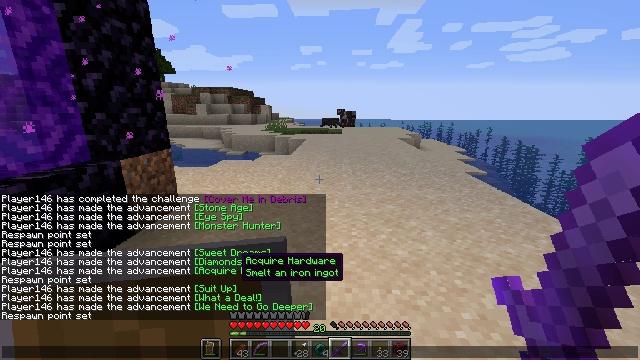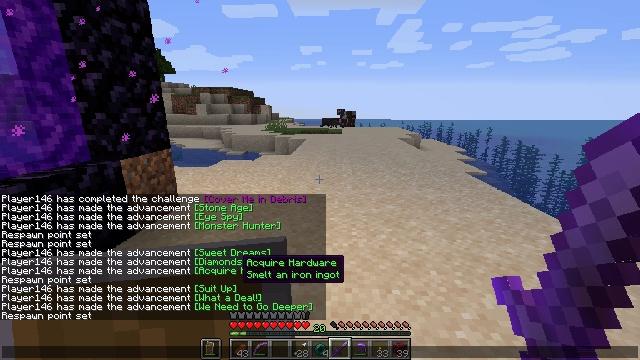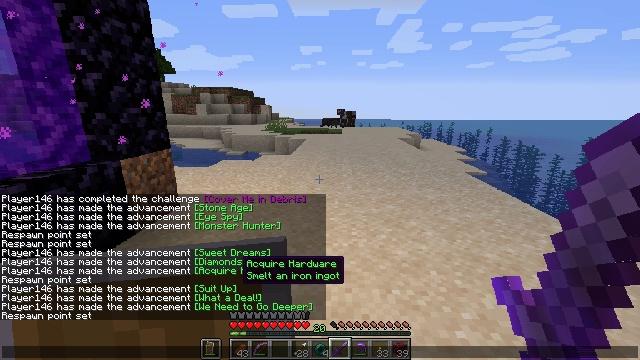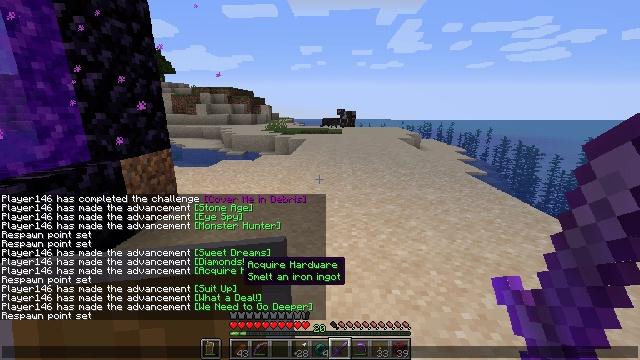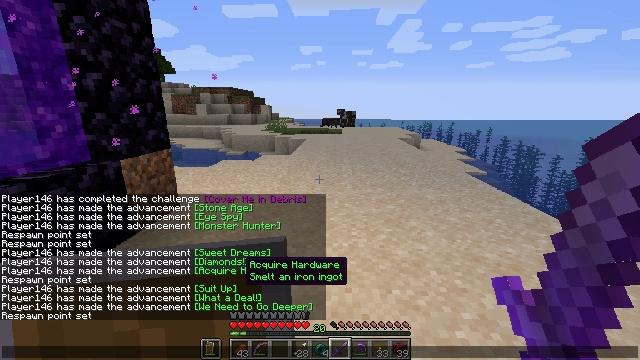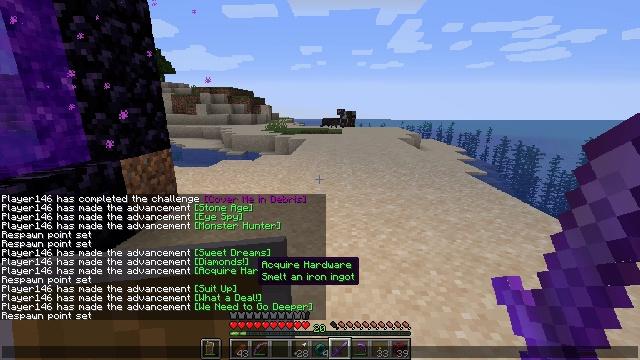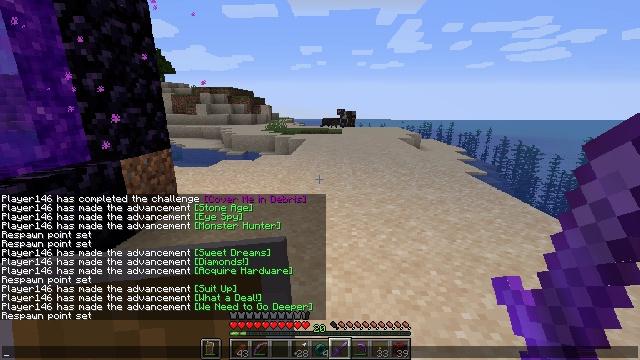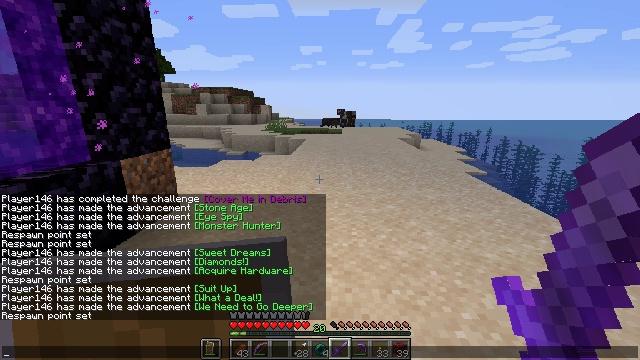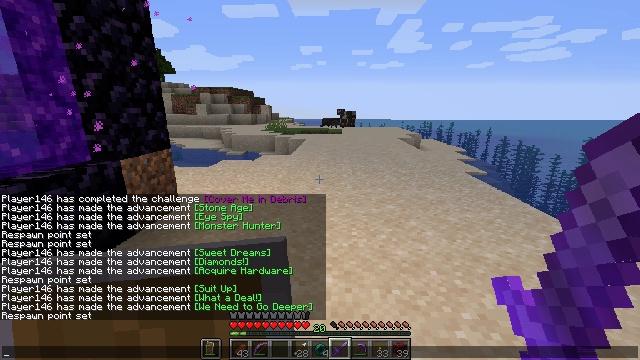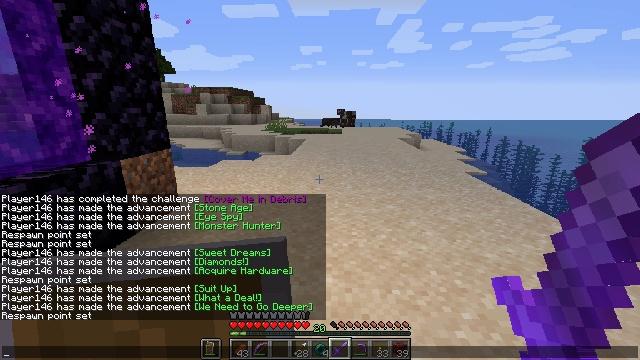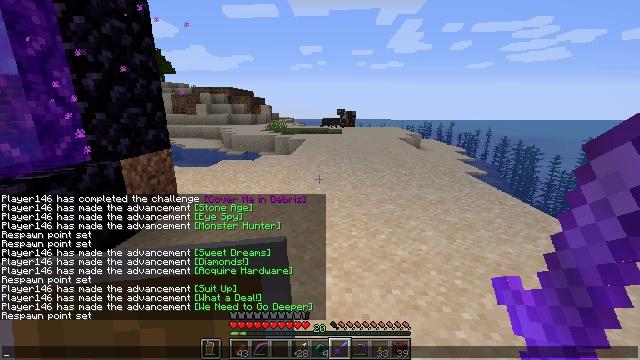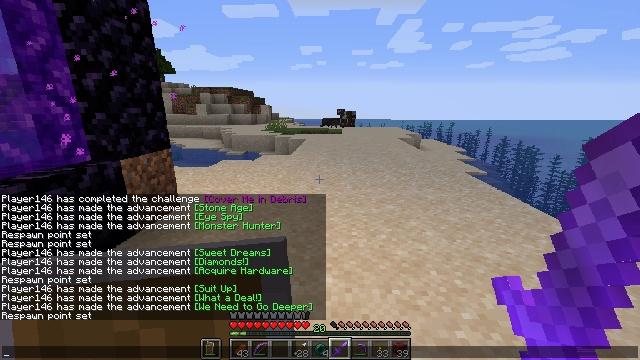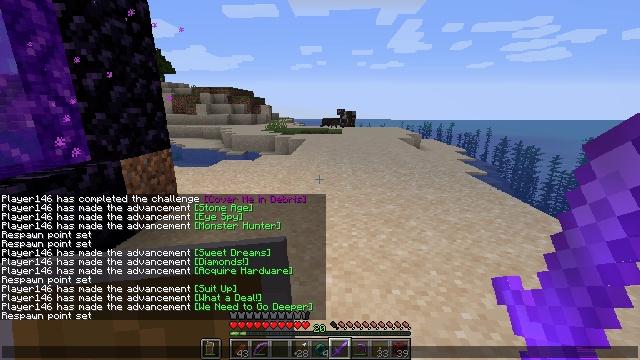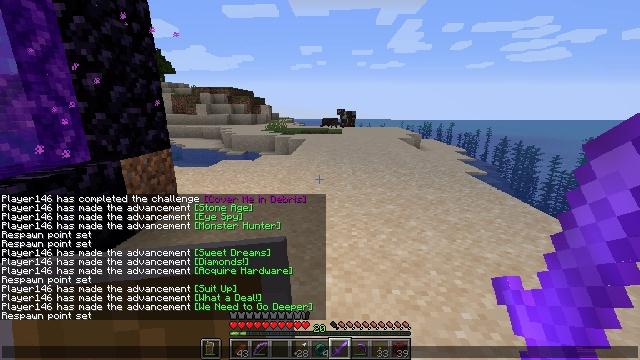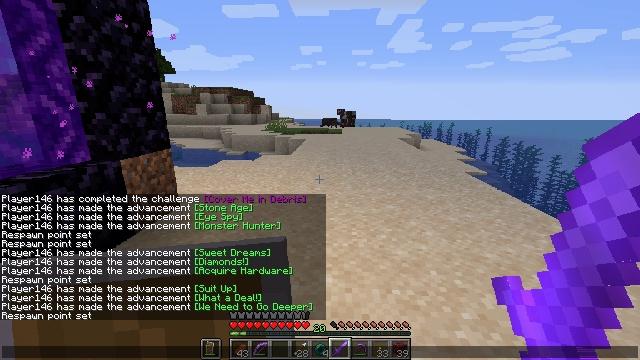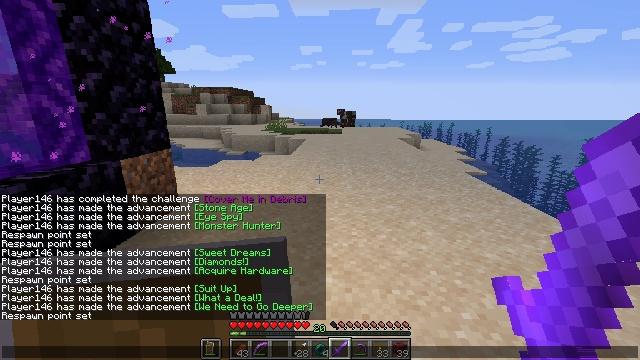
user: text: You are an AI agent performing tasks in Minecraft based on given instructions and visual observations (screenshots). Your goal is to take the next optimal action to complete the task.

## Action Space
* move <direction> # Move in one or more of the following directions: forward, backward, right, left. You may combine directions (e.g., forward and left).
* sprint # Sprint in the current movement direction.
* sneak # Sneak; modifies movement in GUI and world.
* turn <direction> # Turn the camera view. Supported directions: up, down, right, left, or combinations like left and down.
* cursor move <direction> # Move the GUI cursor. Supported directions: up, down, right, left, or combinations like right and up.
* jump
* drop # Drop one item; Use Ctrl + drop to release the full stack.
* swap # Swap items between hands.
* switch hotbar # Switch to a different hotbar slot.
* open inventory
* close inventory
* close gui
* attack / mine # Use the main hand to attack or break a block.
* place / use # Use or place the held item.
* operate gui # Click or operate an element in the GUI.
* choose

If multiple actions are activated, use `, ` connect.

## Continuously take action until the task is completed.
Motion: motion action
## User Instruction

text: Break down blaze rods into blaze powder.
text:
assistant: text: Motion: no_op
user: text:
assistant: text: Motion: no_op
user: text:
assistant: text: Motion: no_op
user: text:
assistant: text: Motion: no_op
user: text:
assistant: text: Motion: turn right
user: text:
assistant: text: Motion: turn right and up
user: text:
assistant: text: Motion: turn right and up
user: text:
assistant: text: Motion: turn right
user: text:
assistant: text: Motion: no_op
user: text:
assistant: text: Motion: no_op
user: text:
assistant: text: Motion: no_op
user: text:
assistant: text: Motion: no_op
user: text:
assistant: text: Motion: no_op
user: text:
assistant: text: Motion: no_op
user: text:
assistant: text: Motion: no_op
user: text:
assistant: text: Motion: no_op
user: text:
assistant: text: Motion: no_op
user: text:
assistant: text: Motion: no_op
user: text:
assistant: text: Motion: no_op
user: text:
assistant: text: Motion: no_op
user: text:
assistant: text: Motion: no_op
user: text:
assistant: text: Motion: no_op
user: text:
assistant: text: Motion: no_op
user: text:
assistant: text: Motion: no_op
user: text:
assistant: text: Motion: no_op
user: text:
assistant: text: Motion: no_op
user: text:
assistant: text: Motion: no_op
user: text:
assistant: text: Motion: no_op
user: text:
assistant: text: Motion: no_op
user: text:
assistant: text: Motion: no_op